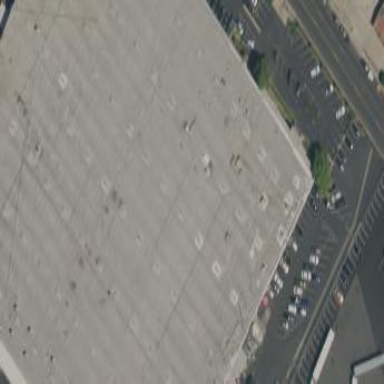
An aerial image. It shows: Industrial building.